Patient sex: F
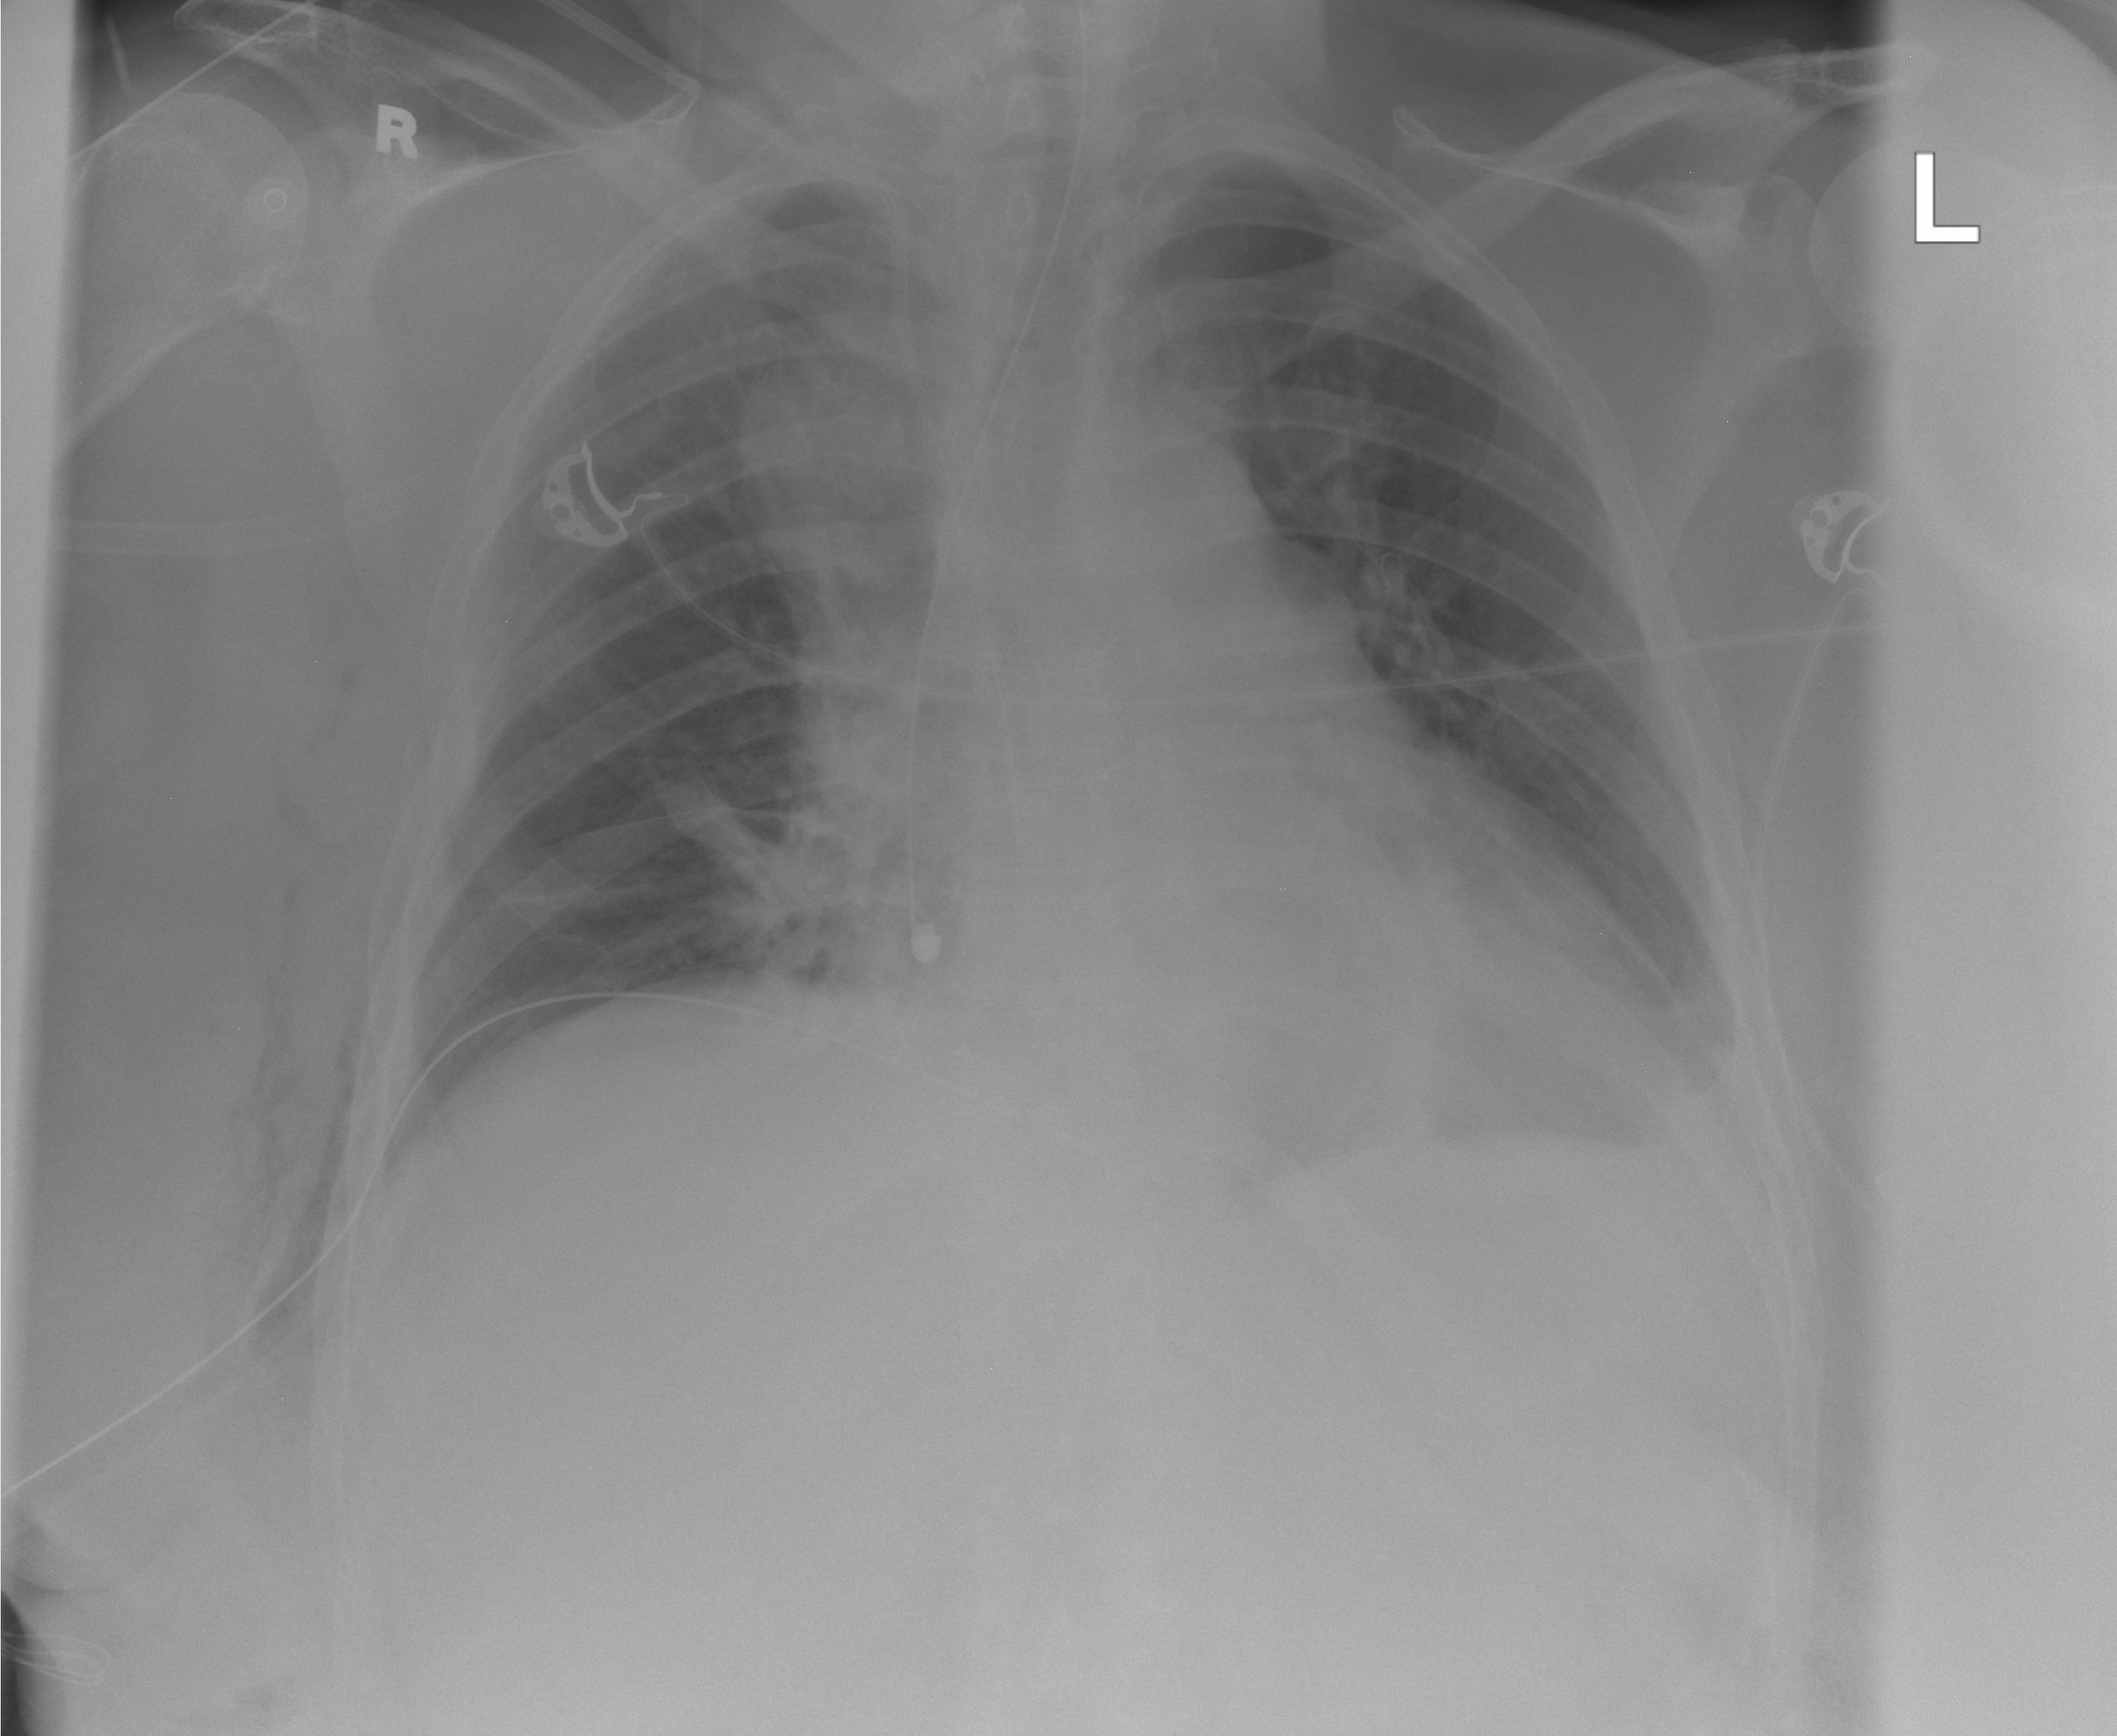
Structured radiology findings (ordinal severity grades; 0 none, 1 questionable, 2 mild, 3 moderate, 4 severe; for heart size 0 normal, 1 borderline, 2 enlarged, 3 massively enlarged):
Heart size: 1
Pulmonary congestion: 0
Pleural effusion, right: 0
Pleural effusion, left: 2
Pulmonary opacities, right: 0
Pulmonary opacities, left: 0
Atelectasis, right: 2
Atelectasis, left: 2